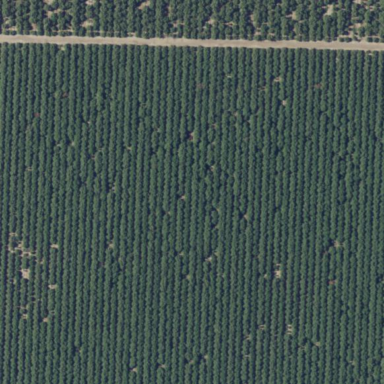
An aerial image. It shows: Orchard filled with almond trees.